Question: I have 3 functions f1=f1(x), f2=f2(x) and f3=f3(x). I can plot three 2d graphs on a single figure with the command 'hold on', but I would like to plot three graphs in a single 3d graph.
I can plot a 3d surface with 'surf' command.
'''
x = -3:0.1:3;
y = [1,2,3];
z = [f1(x);f2(x);f3(x)];
surf(x,y,z)
'''
Since the y variable does not lay in a range, but has discrete values, this graph does not make sense.
It would be better a 3d graph like the previous one for the x variable and something like a bar chart for the y variable.
Is it possible to plot a "mixed" graph like that?
To better explain what I would like to obtain, I add this graph found with the help of Google

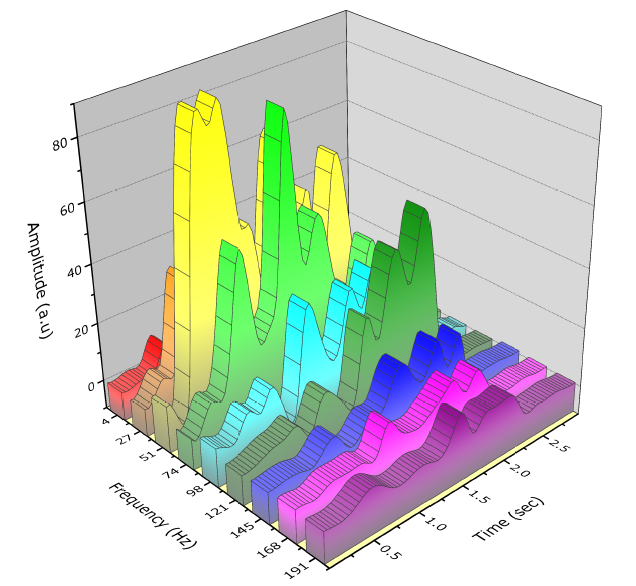
Answer: The <URL> function does what you want, except that it only shows the top part:
'''
>> ribbon(peaks(15)) %// using the 'peaks' function as an example
'''